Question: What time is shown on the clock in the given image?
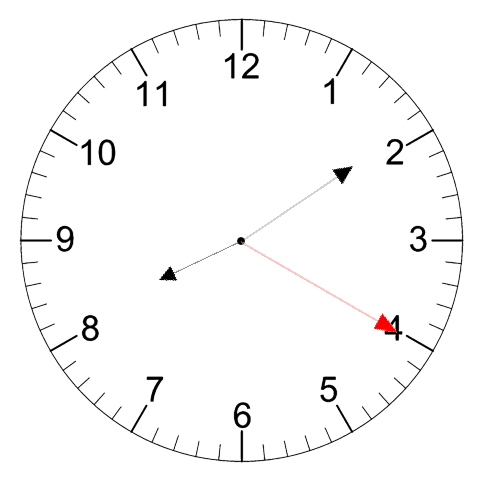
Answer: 08:09:20